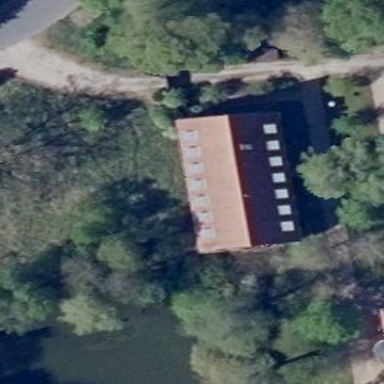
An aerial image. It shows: Building.